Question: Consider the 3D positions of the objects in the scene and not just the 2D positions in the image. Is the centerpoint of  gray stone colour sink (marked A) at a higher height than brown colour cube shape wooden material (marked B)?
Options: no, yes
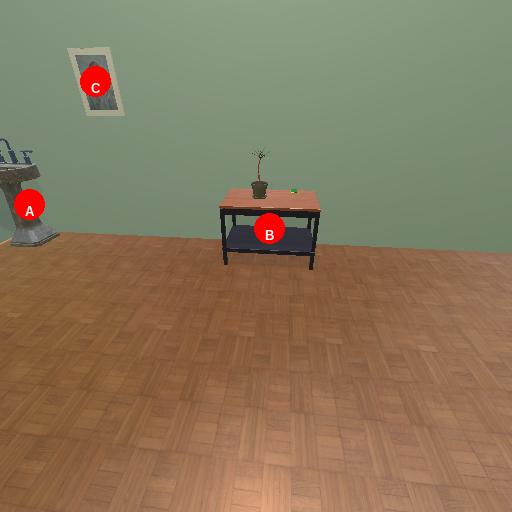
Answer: no